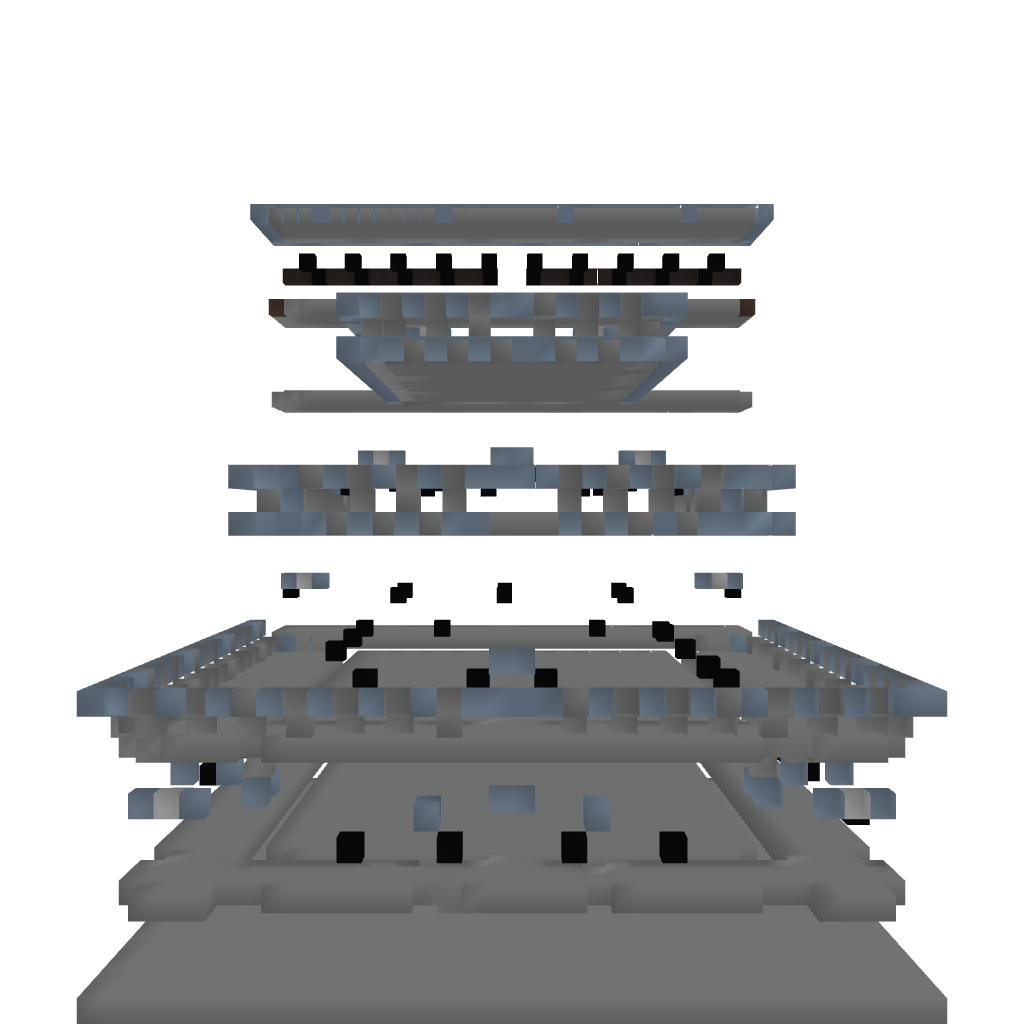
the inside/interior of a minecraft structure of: City Capital Fortress